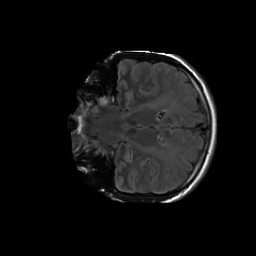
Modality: FLAIR
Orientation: coronal
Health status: ill
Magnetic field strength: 3 T